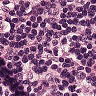
Metastatic tissue present: no